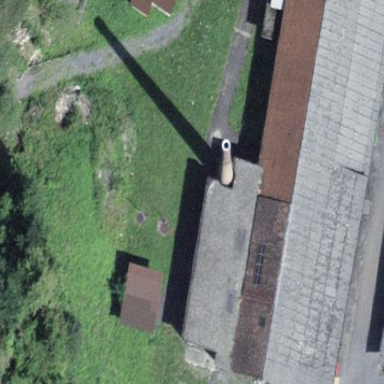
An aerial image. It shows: Industrial building.